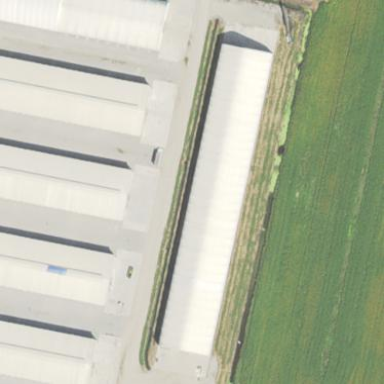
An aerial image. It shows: Poultry house.